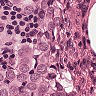
Metastatic tissue present: yes